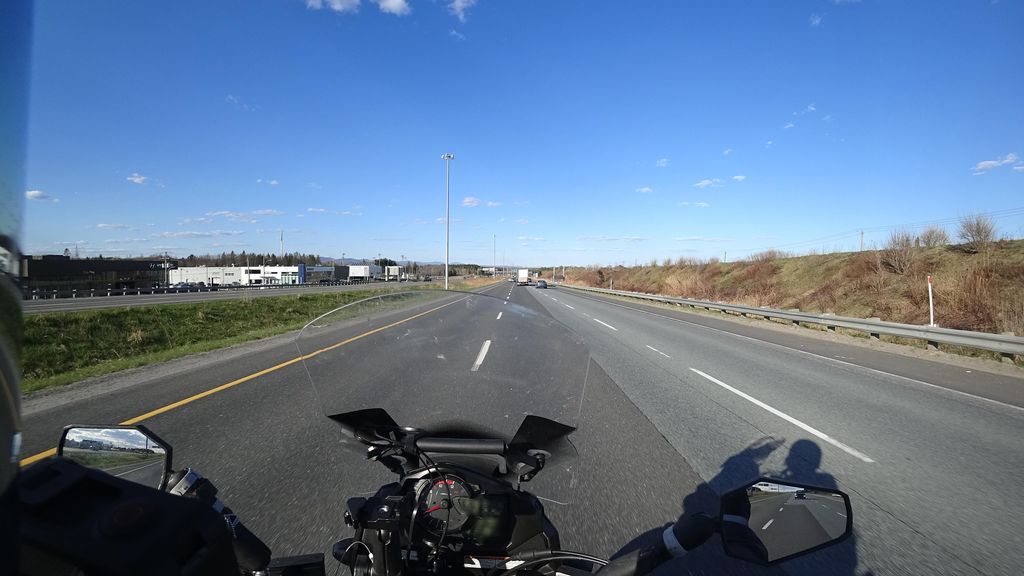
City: quebec_city